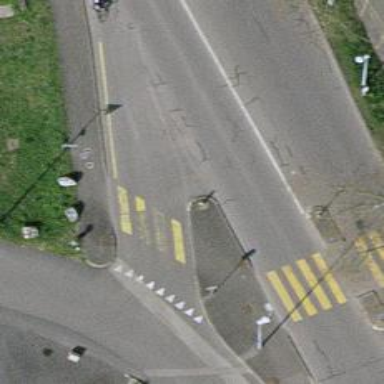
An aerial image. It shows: Marked crossing on asphalt footway.